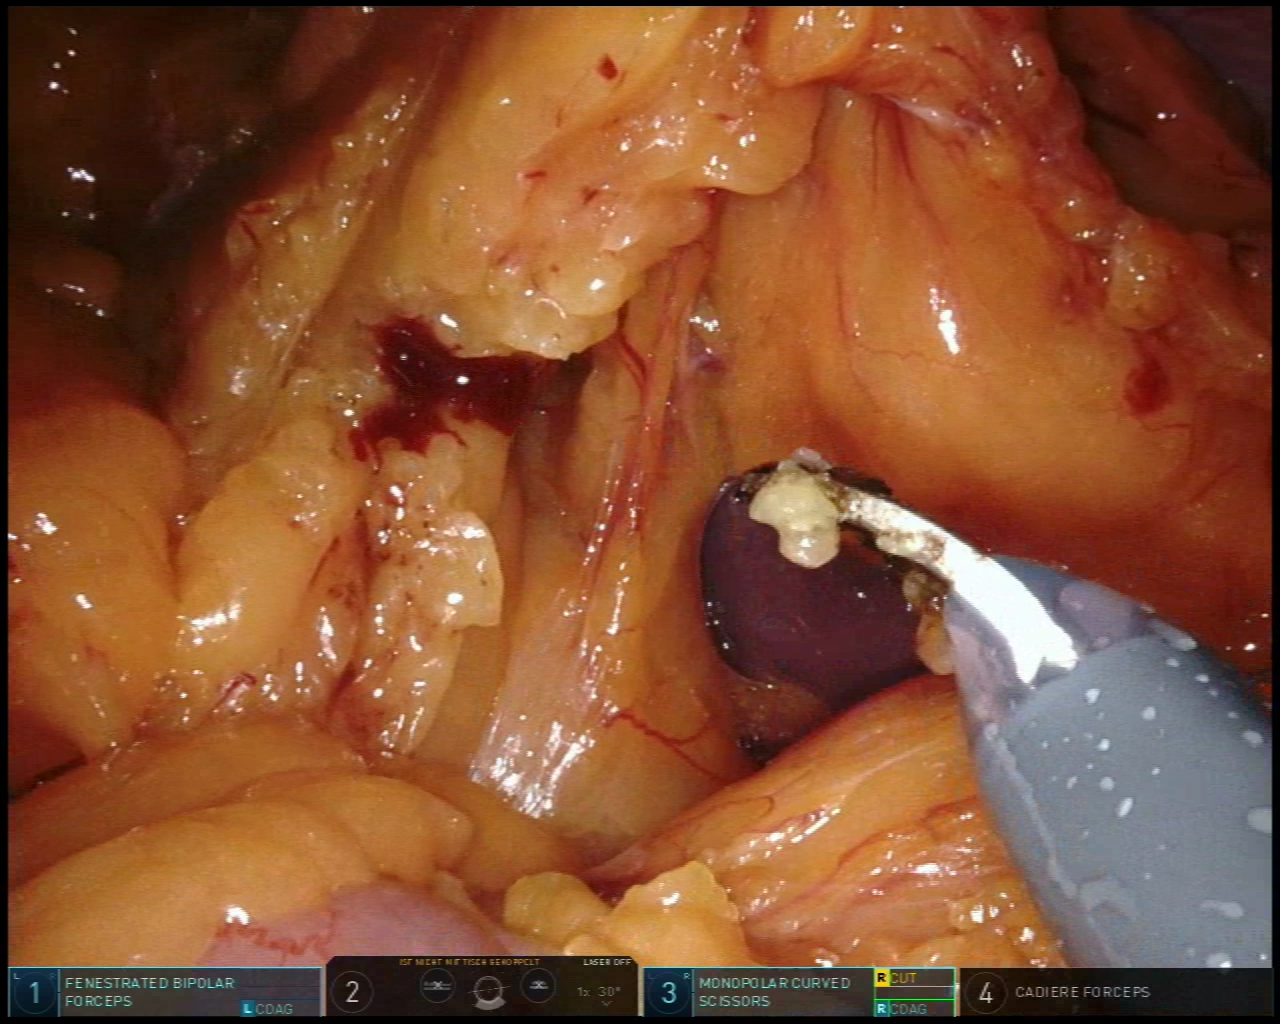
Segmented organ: spleen
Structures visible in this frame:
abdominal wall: yes
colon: yes
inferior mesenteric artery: no
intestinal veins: no
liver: no
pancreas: no
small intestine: no
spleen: yes
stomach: no
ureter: no
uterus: no
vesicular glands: no